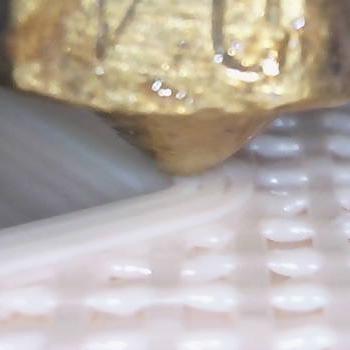
Flow rate: 66%